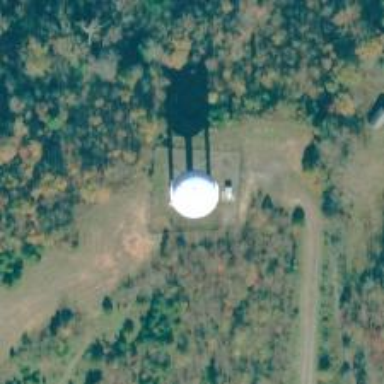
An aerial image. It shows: Water tower that is man-made.